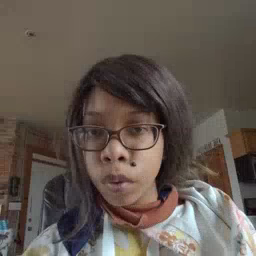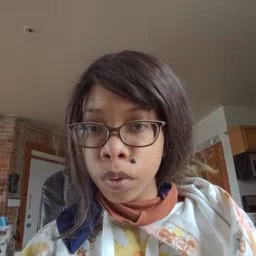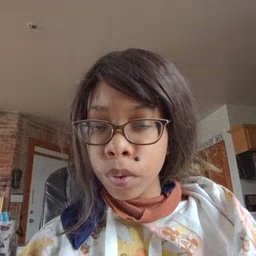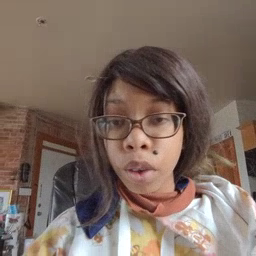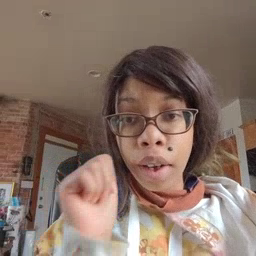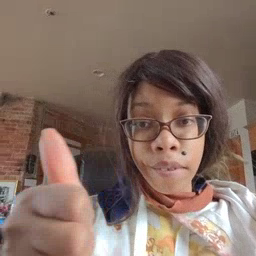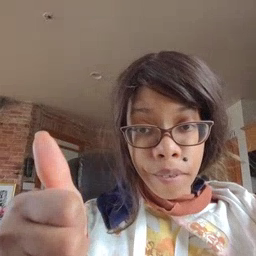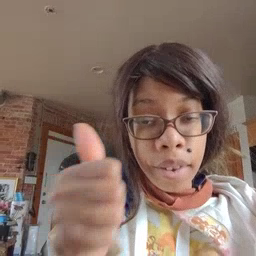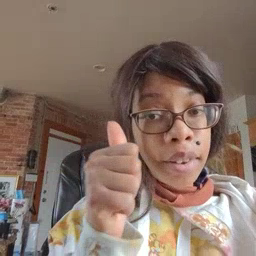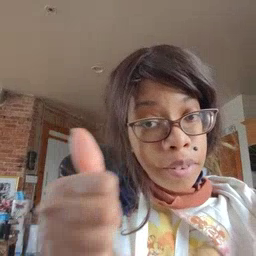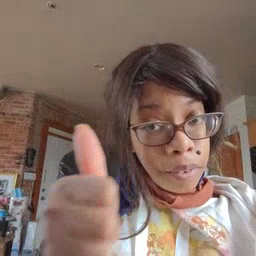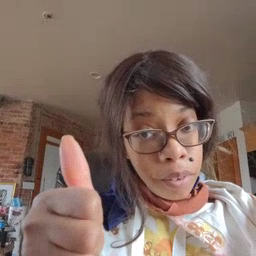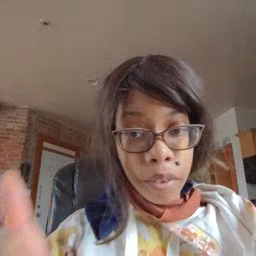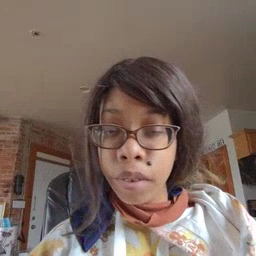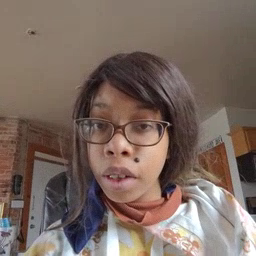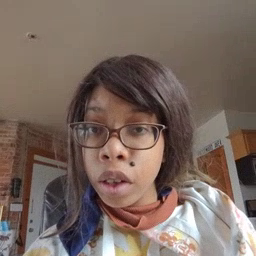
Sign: yourself